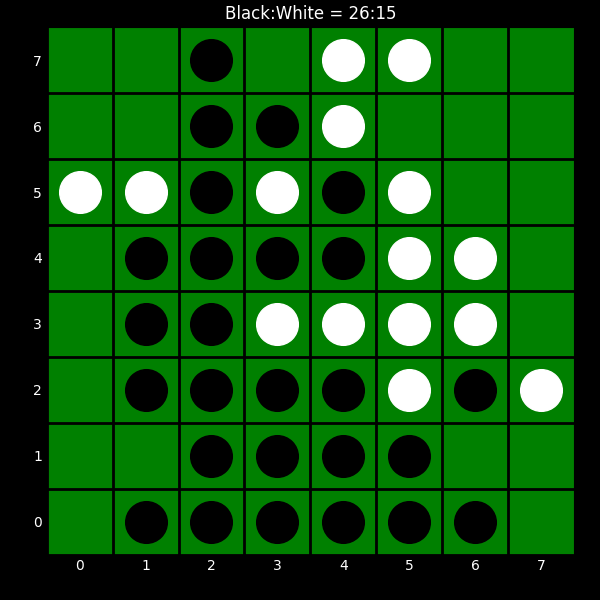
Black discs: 26
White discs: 15